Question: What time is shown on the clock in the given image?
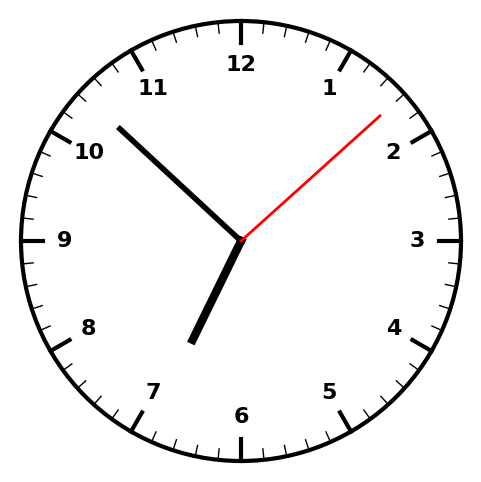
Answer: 06:52:08